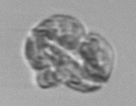
Label: Karenia